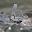
Label: 6